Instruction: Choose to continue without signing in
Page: checkout
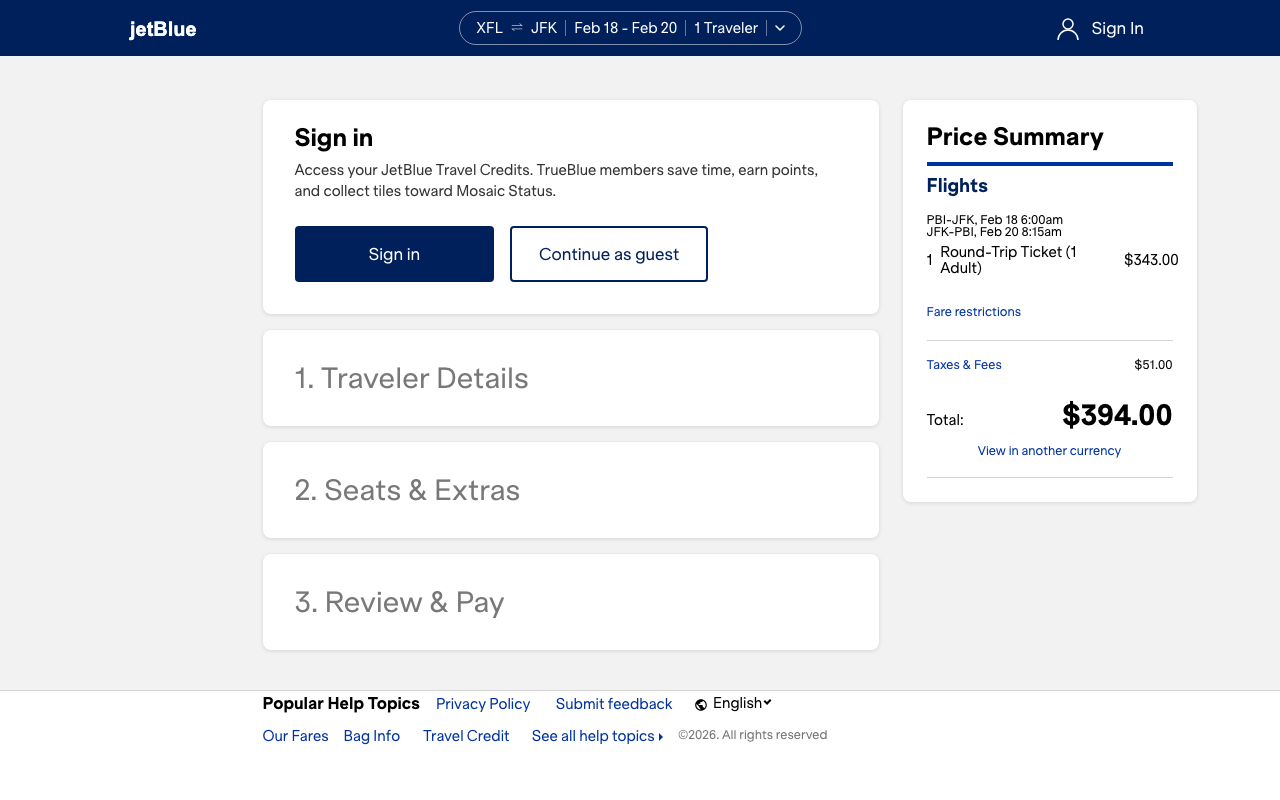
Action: click